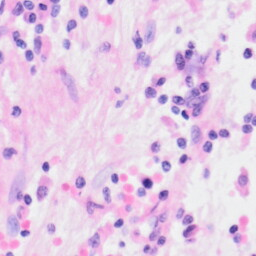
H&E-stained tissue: Kidney